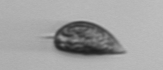
Label: Prorocentrum_triestinum